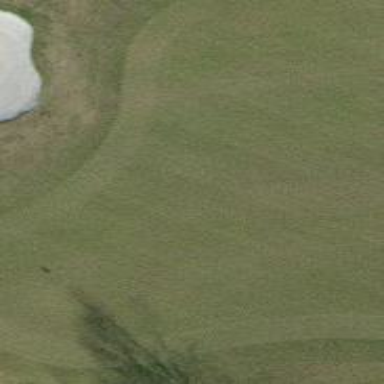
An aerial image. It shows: Picturesque green golfing area with grass land use.